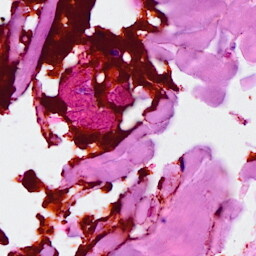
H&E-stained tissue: Breast